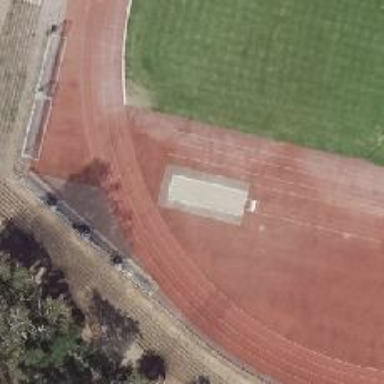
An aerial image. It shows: Long jump athletics pitch for sports and leisure land.